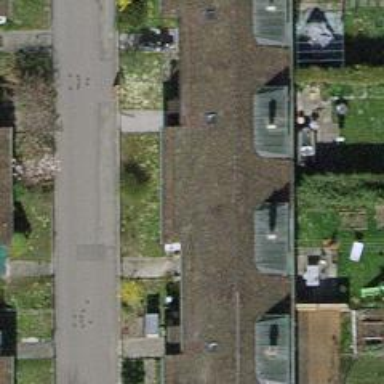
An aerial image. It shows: Terrace building with gabled roof.